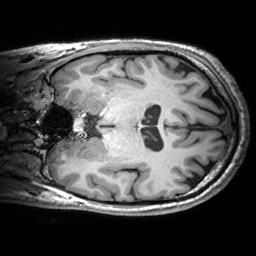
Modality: T1w
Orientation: coronal
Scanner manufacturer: siemens
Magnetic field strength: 3 T
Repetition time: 2.53 s
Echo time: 0.00299 s